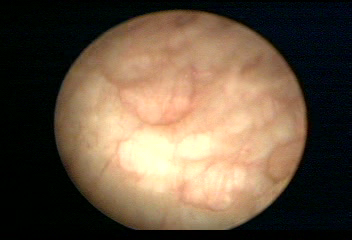
Modality: WLC
Class: Normal mucosa
Bladder cancer association: No